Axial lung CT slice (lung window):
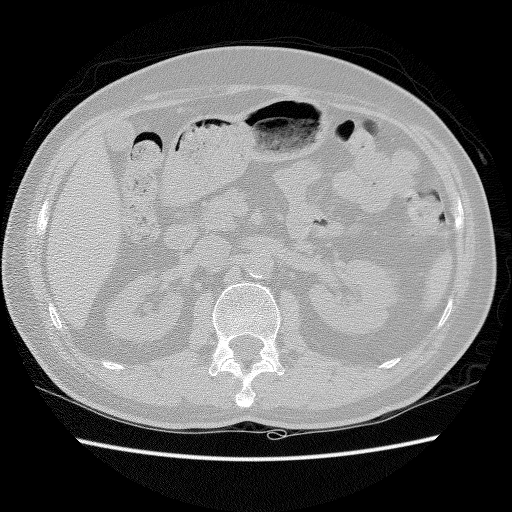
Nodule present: no